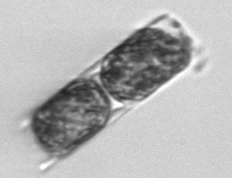
Label: Hemiaulus